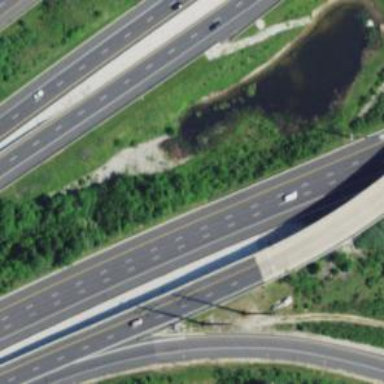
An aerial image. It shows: Asphalt motorway.